Question: I'm trying to plot the solution of a linear system with 3 planes, the solution is the point (1,1,1) I've plotted the point with point command but I suspect the point is not in the right place:
'''
ax.plot([1.], [1.], [1.], markerfacecolor='k', markeredgecolor='k', marker='o', markersize=5, alpha=0.6)
'''
Thanks
Ok, the code is:
'''
#/usr/bin/env python3
# -*- coding: utf-8 -*-
import numpy as np
import matplotlib.pyplot as plt
from mpl_toolkits.mplot3d import Axes3D
from sympy.solvers import *
from sympy import *
from matplotlib import rcParams
# Activating LateX
rcParams['text.latex.unicode'] = True
rcParams['text.usetex'] = True
rcParams['text.latex.preamble'] = '\usepackage{amsthm}', '\usepackage{amsmath}', '\usepackage{amssymb}',
'\usepackage{amsfonts}', '\usepackage[T1]{fontenc}', '\usepackage[utf8]{inputenc}'
# Declaring the three planes as functions
f1 = lambda x, y: x + y -1
f2 = lambda x, y: 1 - x + y
f3 = lambda x, y: 1 + x - y
# Declaring symbolic variables
x = Symbol('x')
y = Symbol('y')
z = Symbol('z')
# Solving the linear system
fun1 = x+y-z-1
fun2 = x-y+z-1
fun3 = -x+y+z-1
solucion = solve([fun1, fun2, fun3], [x, y, z])
# Printing the solution
pprint(('Solucion Del Sistema es: {}').format(solucion))
# Stablishing our ranges for our variables
x1 = y1 = np.arange(-5, 5, 0.25)
ceros = np.zeros(len(x1))
# Stablishing our meshgrid
x, y = np.meshgrid(x1, y1)
# Our 3D Canvas Figure Plot
fig = plt.figure()
ax = fig.add_subplot(111, projection='3d')
# Plotting the 3 planes
ax.plot_surface(x, y, f1(x, y), rstride=1, cstride=1, linewidth=0, antialiased=True, color='blue')
ax.plot_surface(x, y, f2(x, y), rstride=1, cstride=1, linewidth=0, antialiased=True, color='red')
ax.plot_surface(x, y, f3(x, y), rstride=1, cstride=1, linewidth=0, antialiased=True, color='green')
ax.plot([1.], [1.], [1.], markerfacecolor='k', markeredgecolor='k', marker='o', markersize=5, alpha=0.6)
# Putting the limits in the axes
ax.set_xlim(-10, 10)
ax.set_ylim(-10, 10)
ax.set_zlim(-10, 10)
# Writing the axis labels
ax.set_xlabel('x', color='blue')
ax.set_ylabel('y', color='blue')
ax.set_zlabel('z', color='blue')
# Writing The Title of The Plot
ax.set_title(r'$Graphical\; Resolution\; Linear\; System\; 3 imes 3$', fontsize=18)
# Stablishing the plots of our legend labels
blue_proxy = plt.Rectangle((0, 0), 1, 1, fc='b')
red_proxy = plt.Rectangle((0, 0), 1, 1, fc='r')
green_proxy = plt.Rectangle((0, 0), 1, 1, fc='g')
black_proxy = plt.Line2D([0], [0], linestyle="none", marker='o', alpha=0.6, markersize=10, markerfacecolor='black')
# Drawing Our Legend
ax.legend([blue_proxy,red_proxy, green_proxy, black_proxy], [r'$x+y-z=1$',r'$x-y+z=1$', r'$-x+y+z=1$', r'$Sol.\; (1,1,1)$'], numpoints=1, loc='upper left')
plt.show()
'''
An image:
The z-coordinate of the point (1,1,1) is not at the height 1, it is below 0. So, the point is not drawn in the correct place.

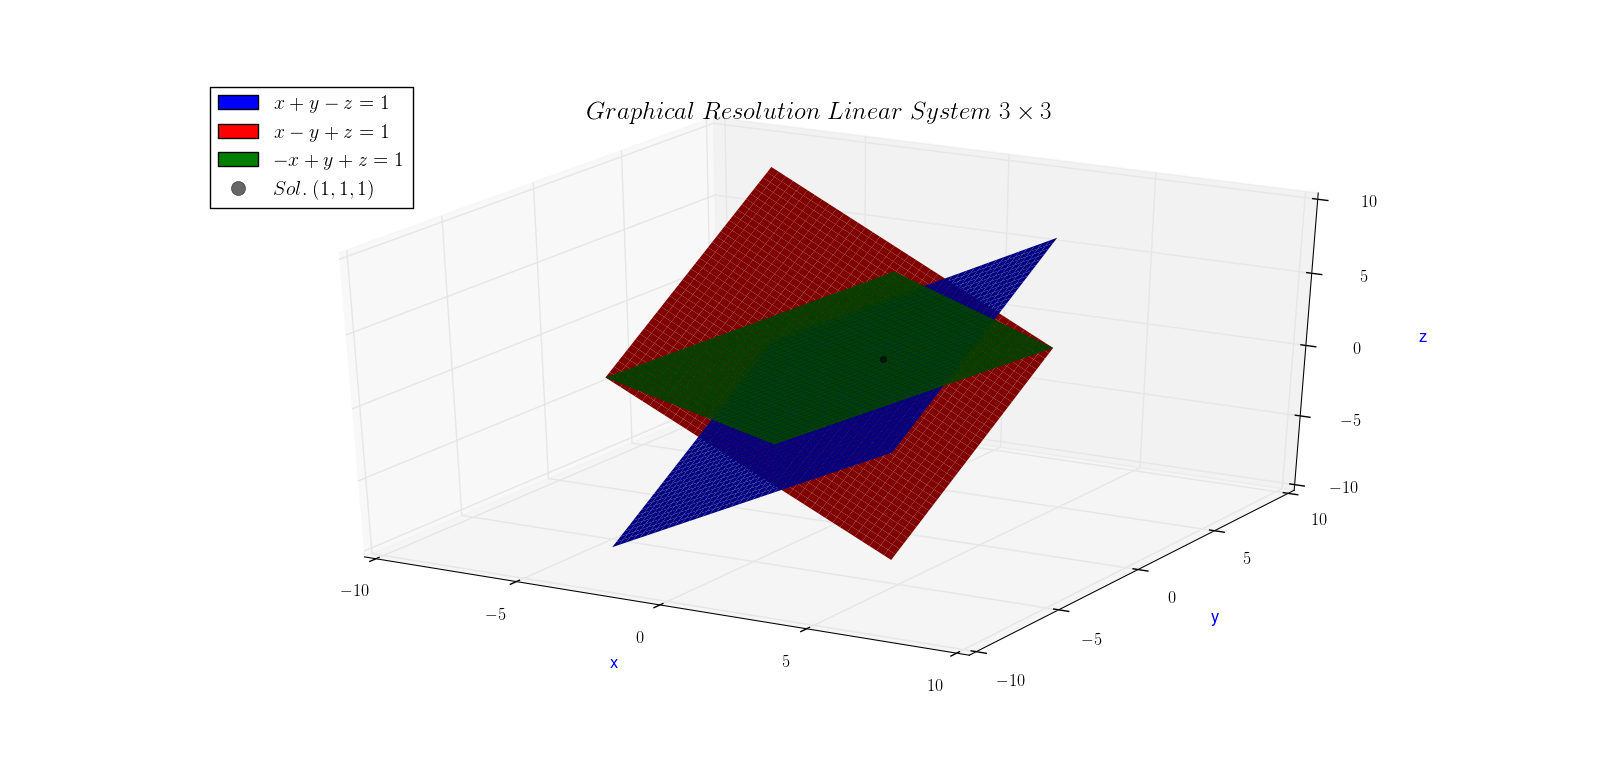
Answer: I think your code is completely correct. The point IS at its position namely (1,1,1). You can drag the plot to see the point from another angle and you'll find that the point is at a correct position.
Trust yourself! By replacing the z-coordinate of point to maybe 10.0, you'll find that your code is correct.